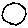
Label: circle